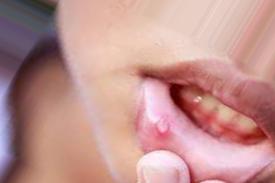
Condition: Mouth Ulcer